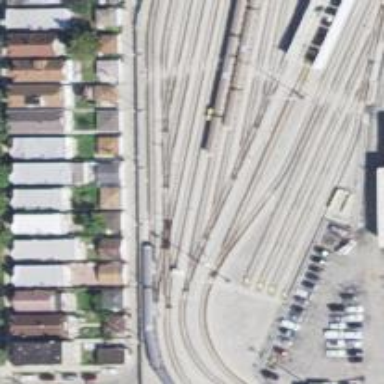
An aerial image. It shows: Yard area with electrified rail tracks.